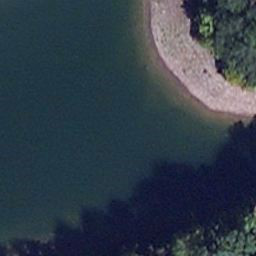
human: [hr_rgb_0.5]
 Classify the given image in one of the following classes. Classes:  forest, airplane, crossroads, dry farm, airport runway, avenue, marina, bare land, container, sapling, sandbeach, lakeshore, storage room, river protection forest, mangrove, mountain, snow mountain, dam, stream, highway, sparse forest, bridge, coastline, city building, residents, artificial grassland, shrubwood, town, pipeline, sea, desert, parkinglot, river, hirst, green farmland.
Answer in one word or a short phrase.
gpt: lakeshore